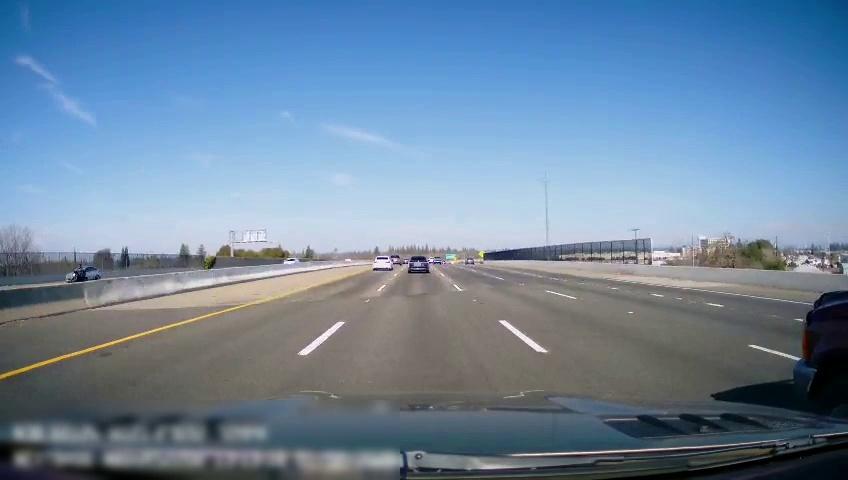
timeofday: Day
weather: Sunny
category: Vehicles | Car
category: Vehicles | Car
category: Motorbikes
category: Drivable Space
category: Vehicles | Truck
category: Vehicles | SUV
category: Vehicles | Car
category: Vehicles | Car
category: Lanes | Alternate Lane
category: Lanes | Alternate Lane
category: Lanes | Alternate Lane
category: Lanes | Current Lane
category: Lanes | Current Lane
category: Lanes | Alternate Lane